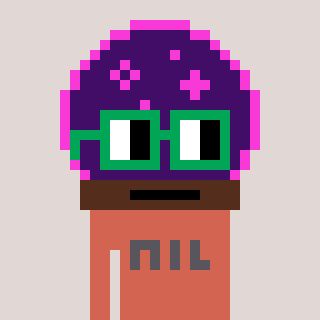
a pixel art character with square green glasses, a crystalball-shaped head and a peachy-colored body on a warm background